Question:
In this case i am trying to make so my sidemenu that is made of textviews interactable.
There is no problem at all to do something simple like onClick. But i want the user to be able to drag from example: 1 to 9. Then the application will notice what it dragged over and where it stopped.
The big problem i have is that when i start touching one of the numbers and keep my finger on the screen. The touchevent will only react to the first number i touched. No matter where i drag my finger. So this is a big problem for me. I have tried adding a onHoverListener. But that one does not react at all
> > protected void setupFastScrollList() {
LinearLayout linearLayout;
linearLayout = (LinearLayout) findViewById(R.id.history_side_index);'''
TextView textView;
int j = 6;
for(int i = 0; i < 24; i++)
{
textView = (TextView) getLayoutInflater().inflate(R.layout.tracker_history_sidemenu_item,null);
/* Add 0 infront or not */
String t = String.valueOf(j);
if(t.length() == 1)
{
t = "0"+t;
}
textView.setText(String.valueOf(t));
linearLayout.addView(textView);
j++;
if(j == 24)
{
j = 0;
}
textView.setOnTouchListener(new View.OnTouchListener()
{
@Override
public boolean onTouch(View view, MotionEvent event)
{
TextView txt = (TextView) view;
Log.d("LOCATION","OnTouch: " + txt.getText());
return false;
}
});
textView.setOnClickListener(new View.OnClickListener()
{
@Override
public void onClick(View view)
{
TextView txt = (TextView) view;
Log.d("LOCATION","OnClick: " + txt.getText());
}
});
} }
'''
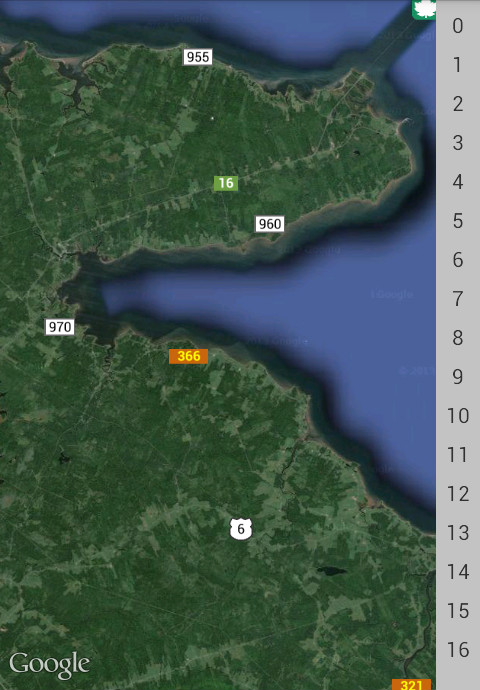
Answer: You need to write a custom ViewGroup and override onInterceptTouchEvent.
'''
class MyViewGroup extends LinearLayout {
public boolean onInterceptTouchEvent(TouchEvent event) {
// Check if the drag is done and return true to steal the touchevents away from the textviews.
}
public boolean onTouch(TouchEvent event) {
// You will end up here after you return true from onInterceptTouchEvent
}
}
'''